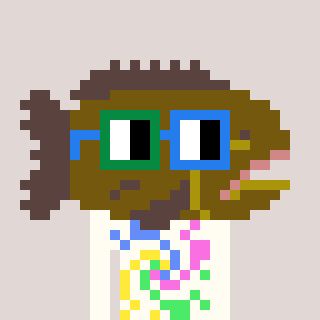
a pixel art character with square green and blue glasses, a grouper-shaped head and a grayscale-colored body on a warm background